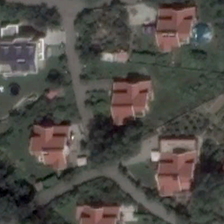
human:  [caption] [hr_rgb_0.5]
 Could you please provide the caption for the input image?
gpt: six buildings and many green trees are in a medium residential area .

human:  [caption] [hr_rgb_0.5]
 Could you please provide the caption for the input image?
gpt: six buildings and many green trees are in a medium residential area .

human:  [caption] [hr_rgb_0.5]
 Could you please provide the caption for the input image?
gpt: six buildings and many green trees are in a medium residential area .

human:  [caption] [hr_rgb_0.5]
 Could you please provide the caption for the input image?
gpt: six buildings and many green trees are in a medium residential area .

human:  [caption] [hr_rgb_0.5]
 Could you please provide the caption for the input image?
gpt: six buildings and many green trees are in a medium residential area .